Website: macys
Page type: customer-info-address
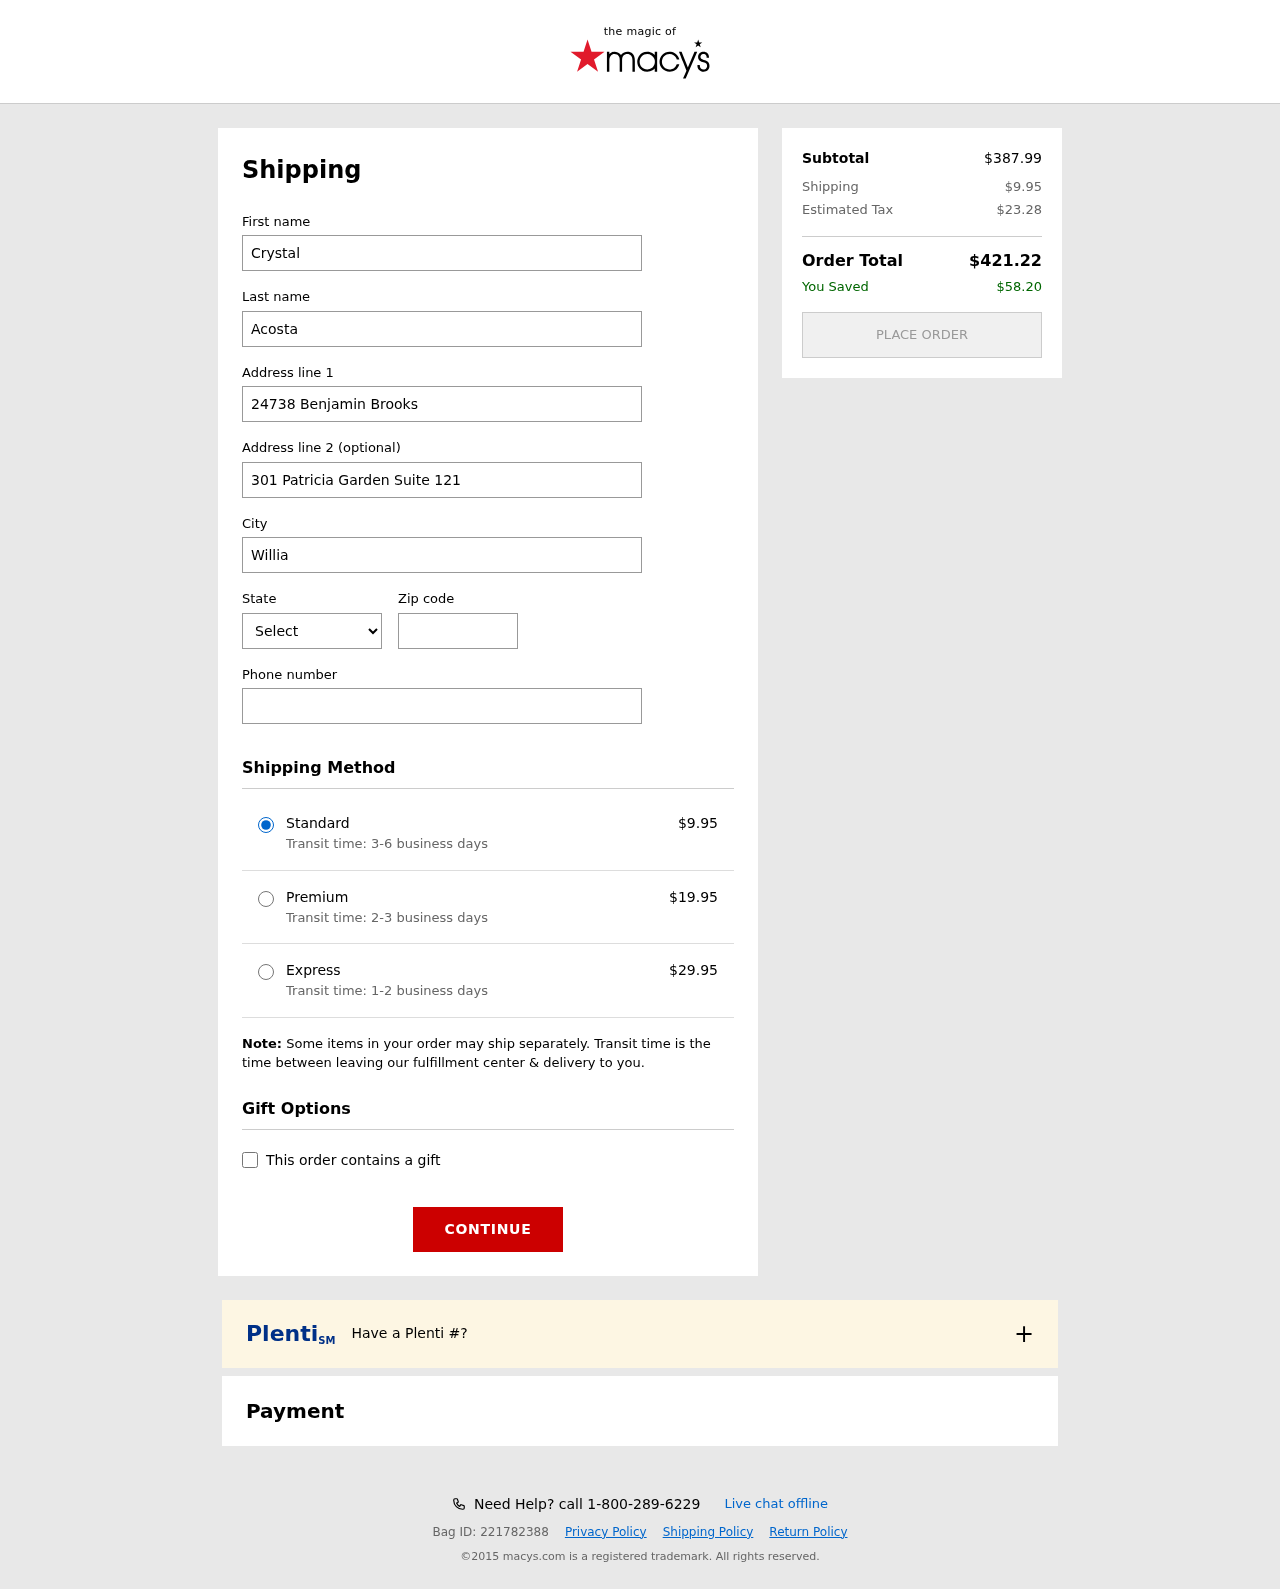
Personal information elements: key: PII_CITY
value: Williamtown
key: PII_FIRSTNAME
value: Crystal
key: PII_LASTNAME
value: Acosta
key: PII_PHONE
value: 5456284109
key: PII_POSTCODE
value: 33987
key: PII_STATE_ABBR
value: AZ
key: PII_STREET
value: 24738 Benjamin Brooks
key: PII_STREET2
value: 301 Patricia Garden Suite 121
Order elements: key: ORDER_SHIPPING_COST
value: $9.95
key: ORDER_SHIPPING_COST_PREMIUM
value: $19.95
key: ORDER_SHIPPING_COST_EXPRESS
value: $29.95
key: ORDER_SUBTOTAL
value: $387.99
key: ORDER_TAX
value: $23.28
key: ORDER_TOTAL
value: $421.22
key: ORDER_SAVINGS
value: $58.20